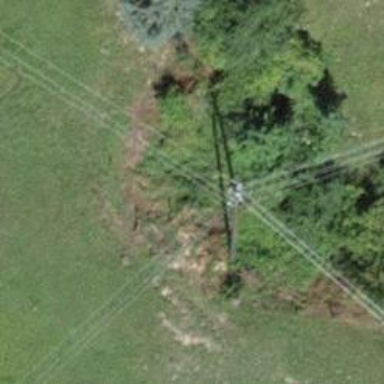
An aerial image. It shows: Minor power line.